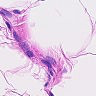
Metastatic tissue present: no